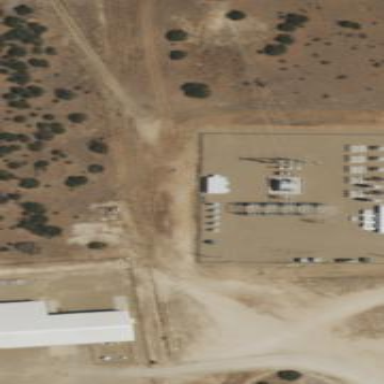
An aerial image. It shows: Power substation.